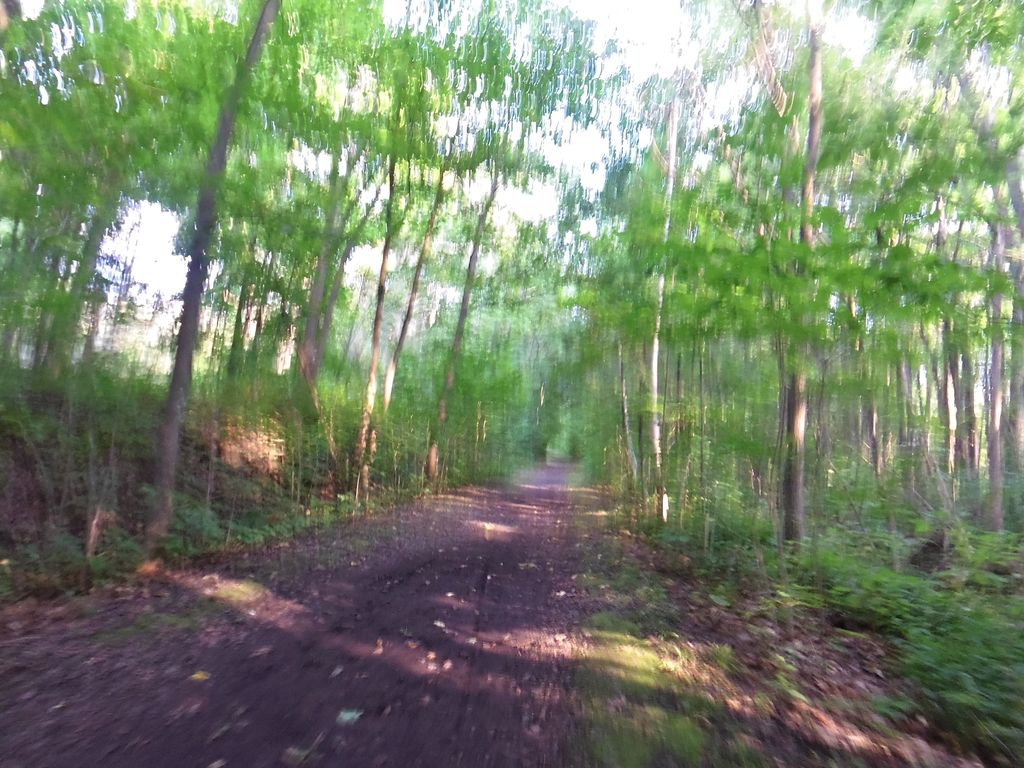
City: ottawa-gatineau